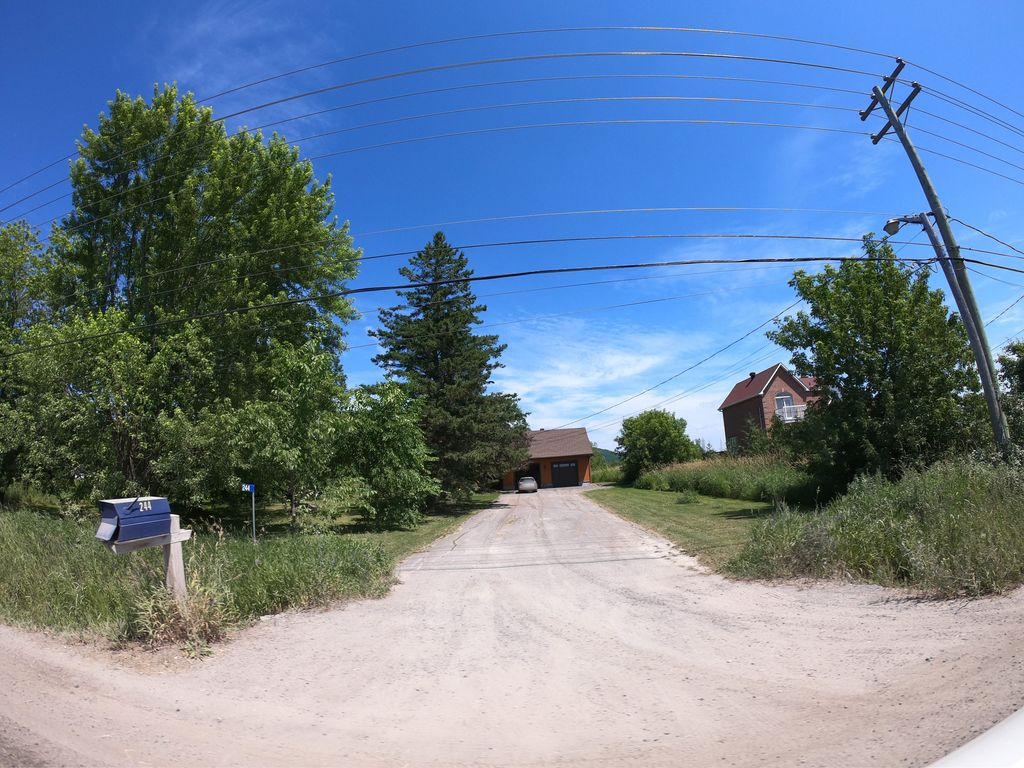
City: ottawa-gatineau